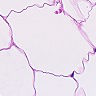
Metastatic tissue present: no